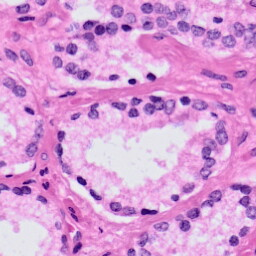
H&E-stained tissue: Prostate